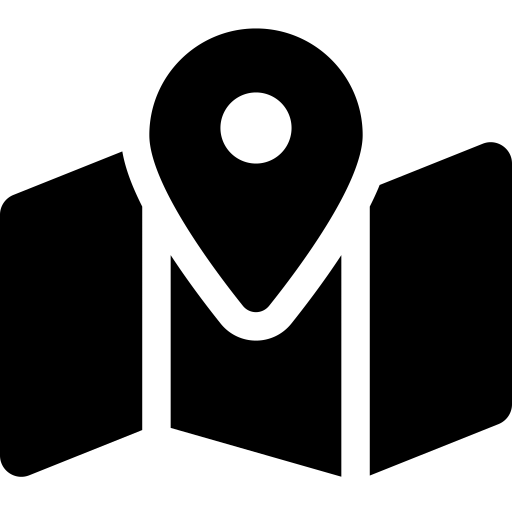
Tags: icon, FontAwesome, fa-icon, solid, map, location, dot